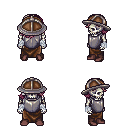
a pixel art fantasy rpg character, male body template, skeleton, steel chest armor, robe skirt, white blonde swoop hairstyle, chain helm, white cloth bandages, maroon shoes, four views (front, back, left, right), 2x2 character sprite sheet, small pixel art, hard edges, no anti-aliasing